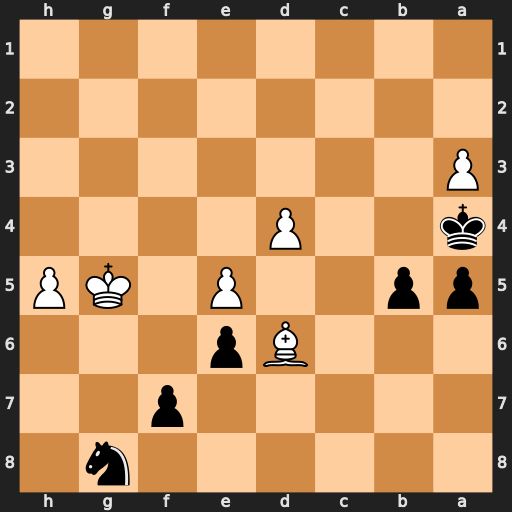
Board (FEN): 6n1/5p2/3Bp3/pp2P1KP/k2P4/P7/8/8
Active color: b
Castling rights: -
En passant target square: -
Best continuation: b4 axb4 axb4